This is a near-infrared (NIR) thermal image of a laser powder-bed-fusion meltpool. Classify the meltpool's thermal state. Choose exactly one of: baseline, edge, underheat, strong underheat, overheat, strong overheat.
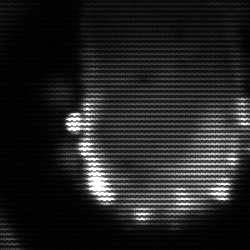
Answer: baseline